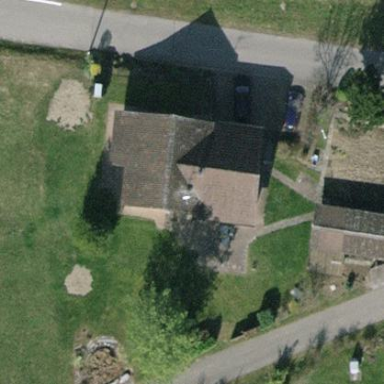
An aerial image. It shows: Detached building with gabled tile roof.